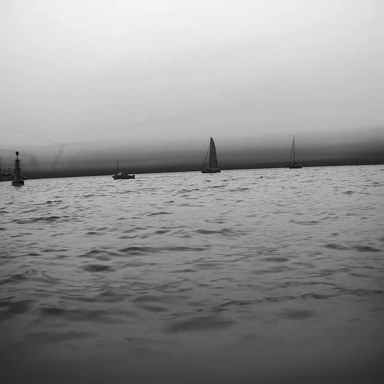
There are two sailboats in the infrared image.